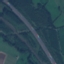
Land use / land cover: Highway